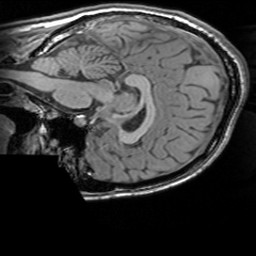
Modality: T1w
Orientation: sagittal
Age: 24
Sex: female
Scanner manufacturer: siemens
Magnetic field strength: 3 T
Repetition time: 1.63 s
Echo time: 0.00311 s